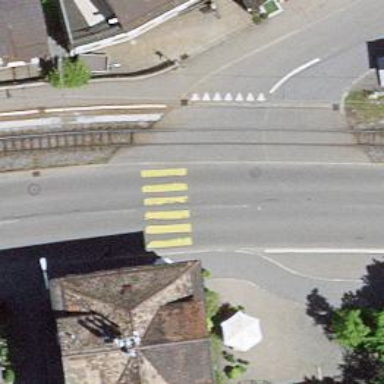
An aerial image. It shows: Uncontrolled road crossing with markings.